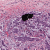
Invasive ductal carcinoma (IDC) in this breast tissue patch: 1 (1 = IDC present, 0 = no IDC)